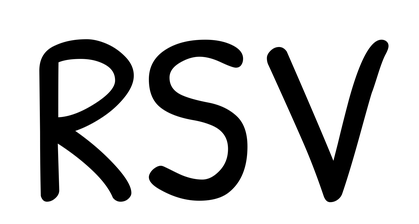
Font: PatrickHand-Regular